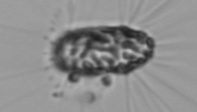
Label: Corethron_hystrix